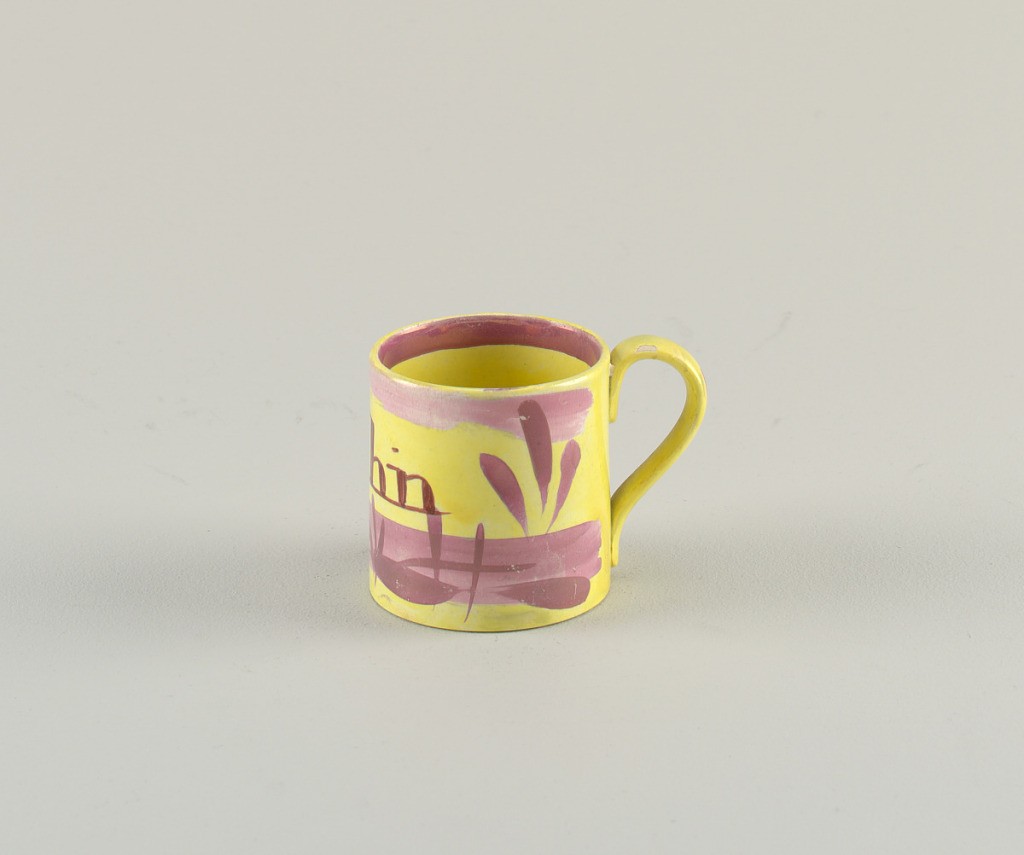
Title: Mug
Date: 18th–mid-19th century
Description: "John" pink luster